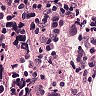
Metastatic tissue present: yes